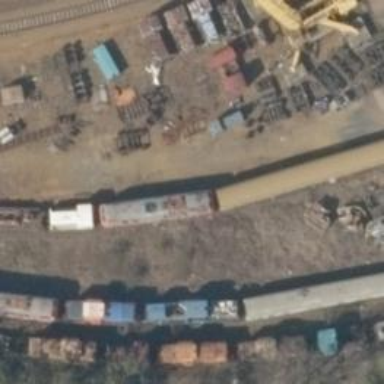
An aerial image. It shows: Railway yard in service.